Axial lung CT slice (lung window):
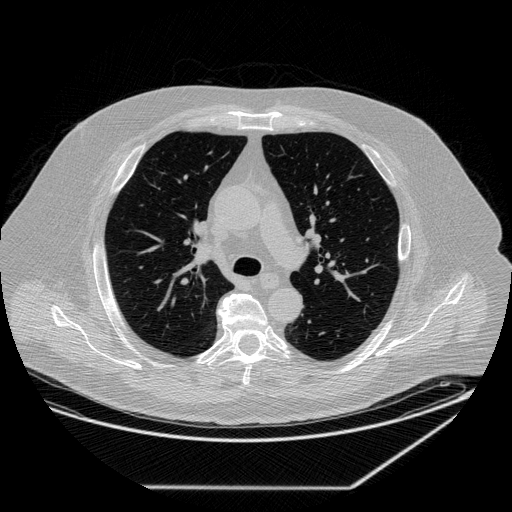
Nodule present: no